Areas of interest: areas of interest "Lewoju Smart Valley"
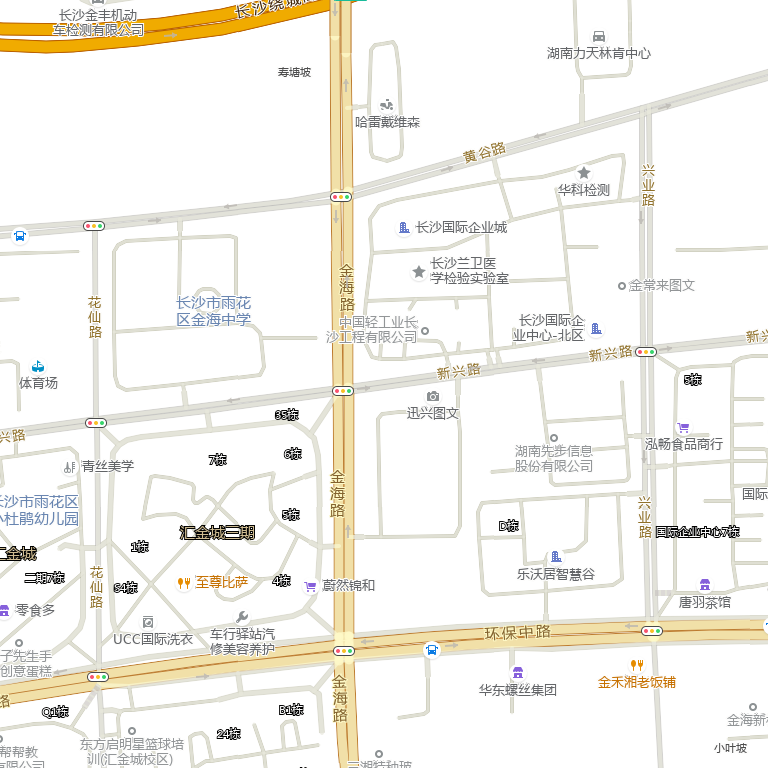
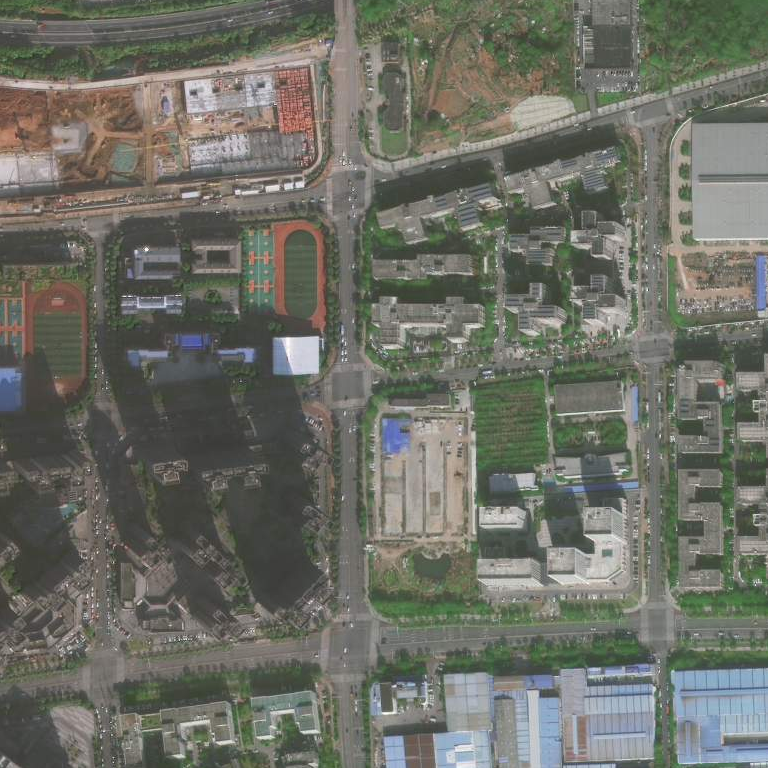